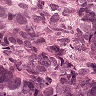
Metastatic tissue present: yes